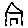
Label: house